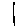
Label: line